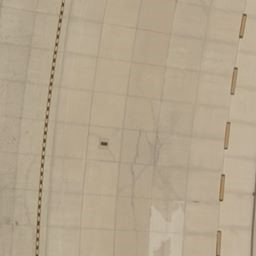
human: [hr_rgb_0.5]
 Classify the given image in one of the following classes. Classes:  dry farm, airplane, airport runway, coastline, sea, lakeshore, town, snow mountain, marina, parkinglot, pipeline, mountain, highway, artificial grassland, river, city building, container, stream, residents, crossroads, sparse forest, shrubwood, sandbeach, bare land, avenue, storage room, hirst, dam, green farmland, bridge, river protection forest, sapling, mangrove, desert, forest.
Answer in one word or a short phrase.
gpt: airport runway